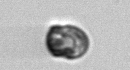
Label: Dinophyceae